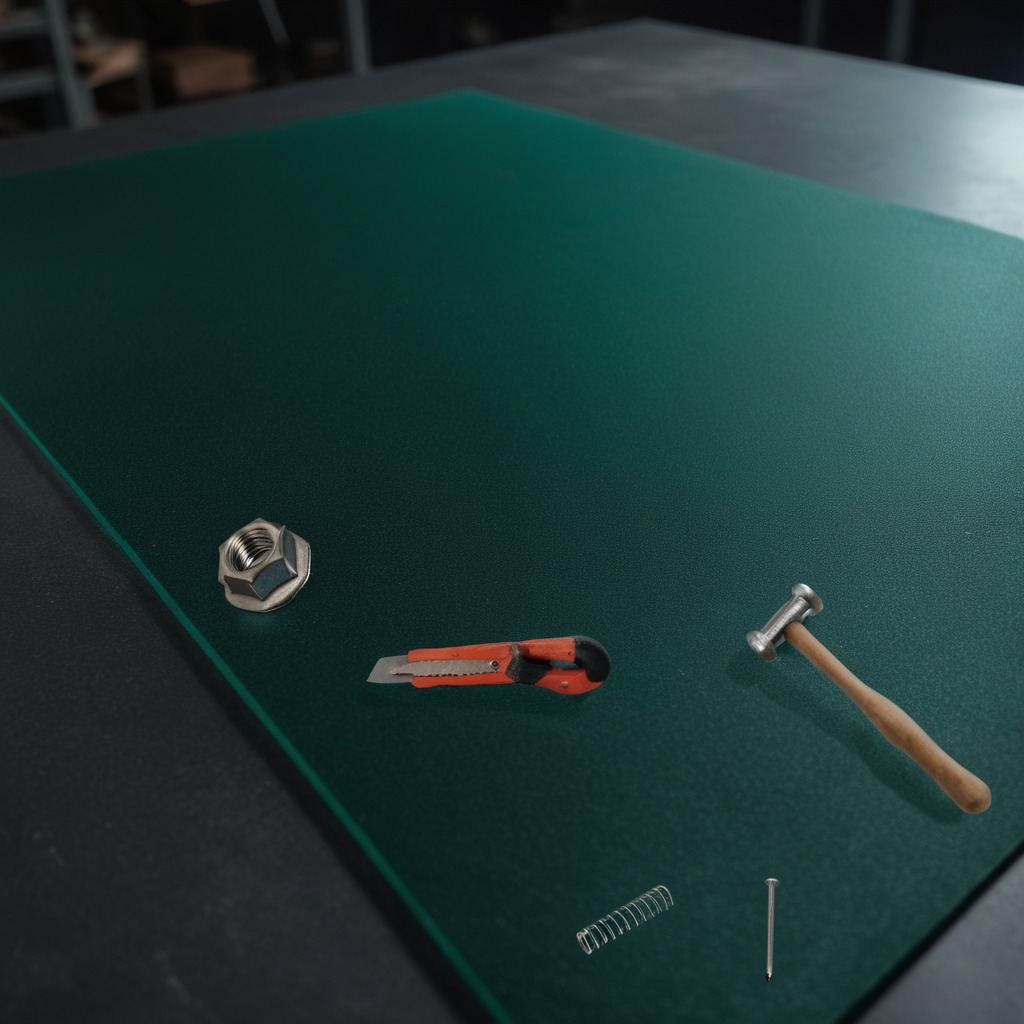
A utility knife, a hammer, an iron nail, a coiled metal spring, and a metal nut are lying on the clean granite tabletop covered with a green rubber mat inside a workshop at night dim ambient light soft shadows worn but beneath the mat